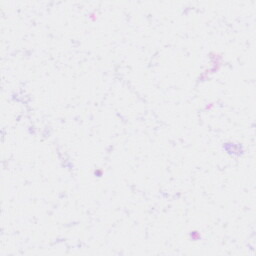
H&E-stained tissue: Liver